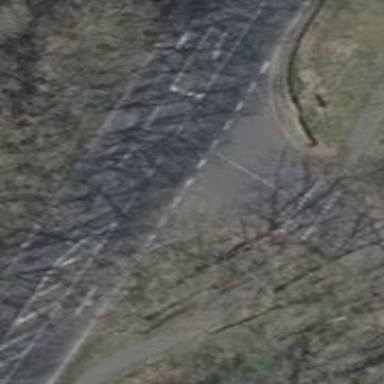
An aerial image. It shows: Road with "give way" sign.